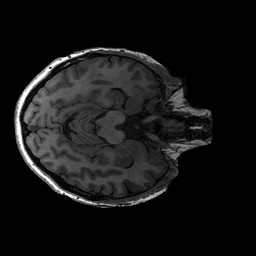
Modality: T1w
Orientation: axial
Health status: ill
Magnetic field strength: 3 T